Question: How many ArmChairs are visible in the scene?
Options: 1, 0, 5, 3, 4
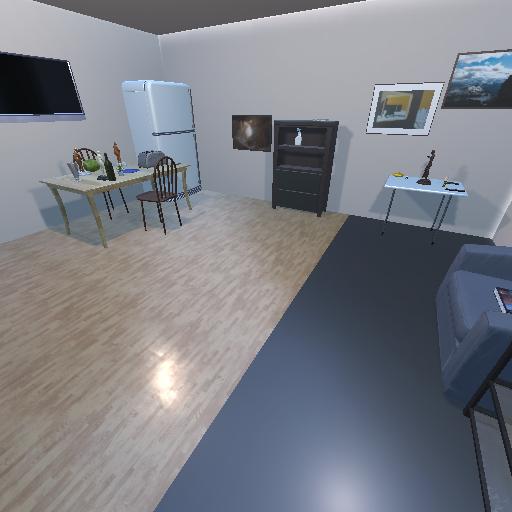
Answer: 1